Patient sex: M
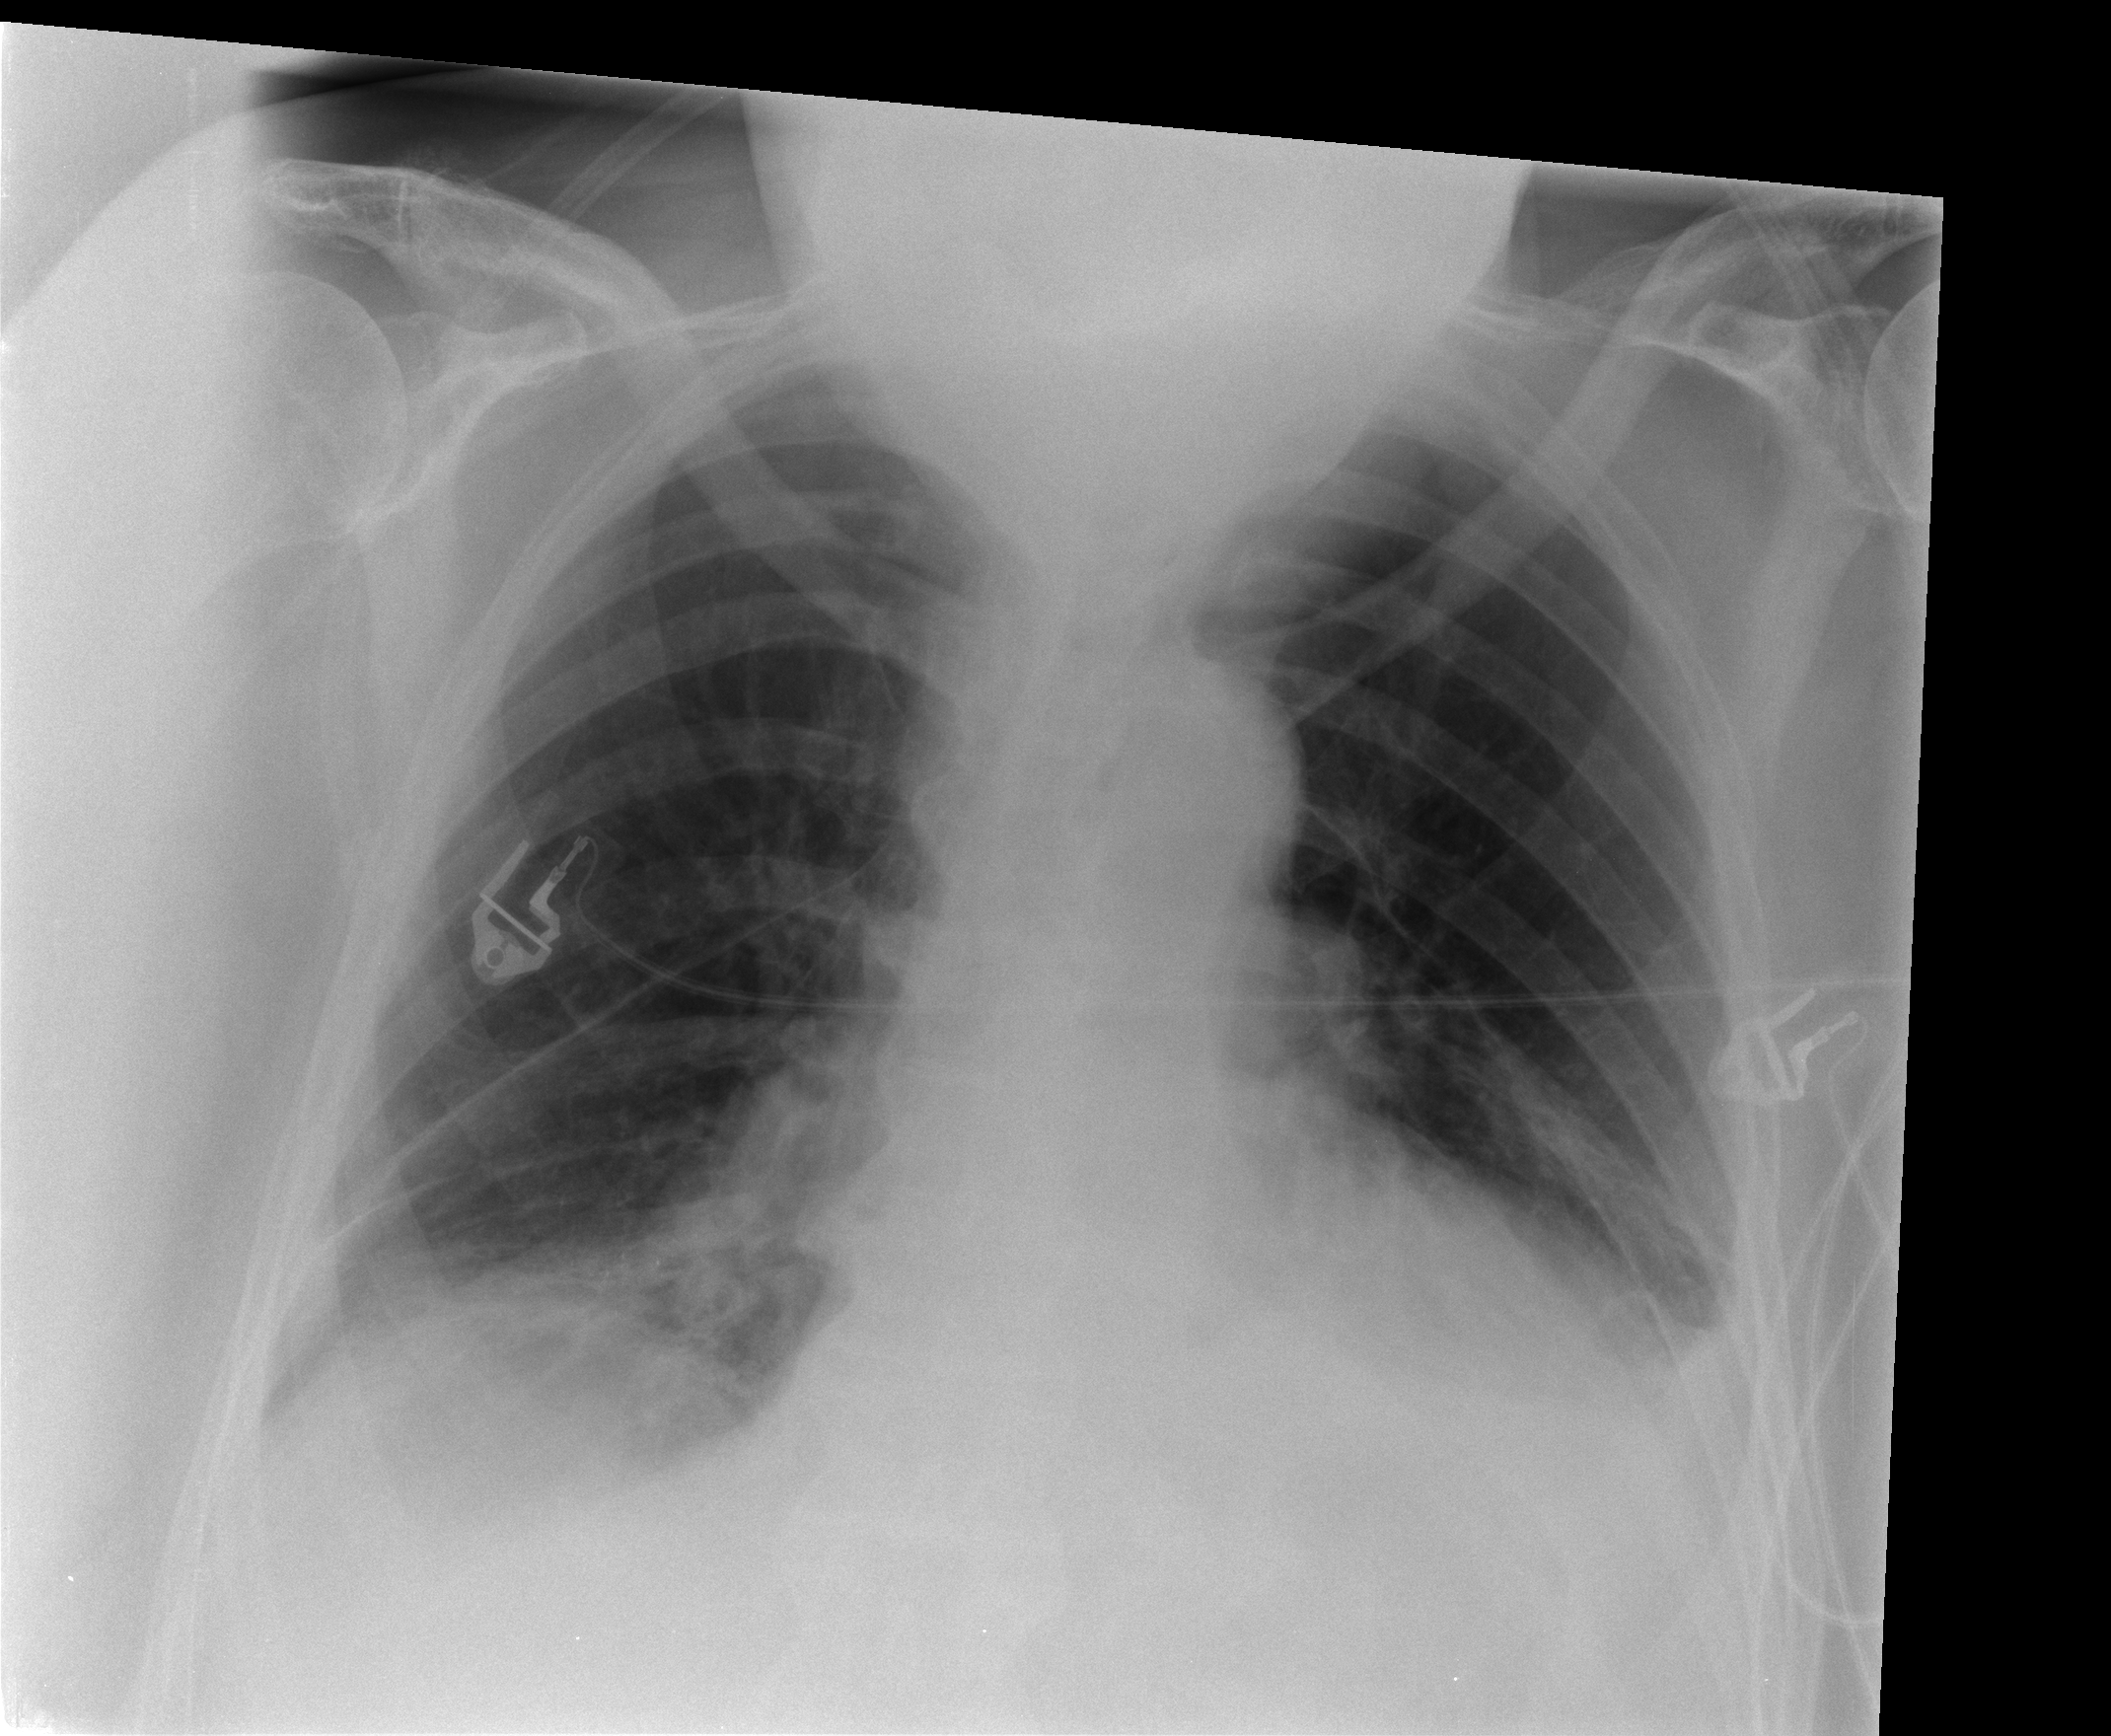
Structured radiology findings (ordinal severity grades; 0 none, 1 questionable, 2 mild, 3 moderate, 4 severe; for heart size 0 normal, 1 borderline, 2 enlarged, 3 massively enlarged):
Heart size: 2
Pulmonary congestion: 0
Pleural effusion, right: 1
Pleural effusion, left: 2
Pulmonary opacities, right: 0
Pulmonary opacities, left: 0
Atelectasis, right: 2
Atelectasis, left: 2